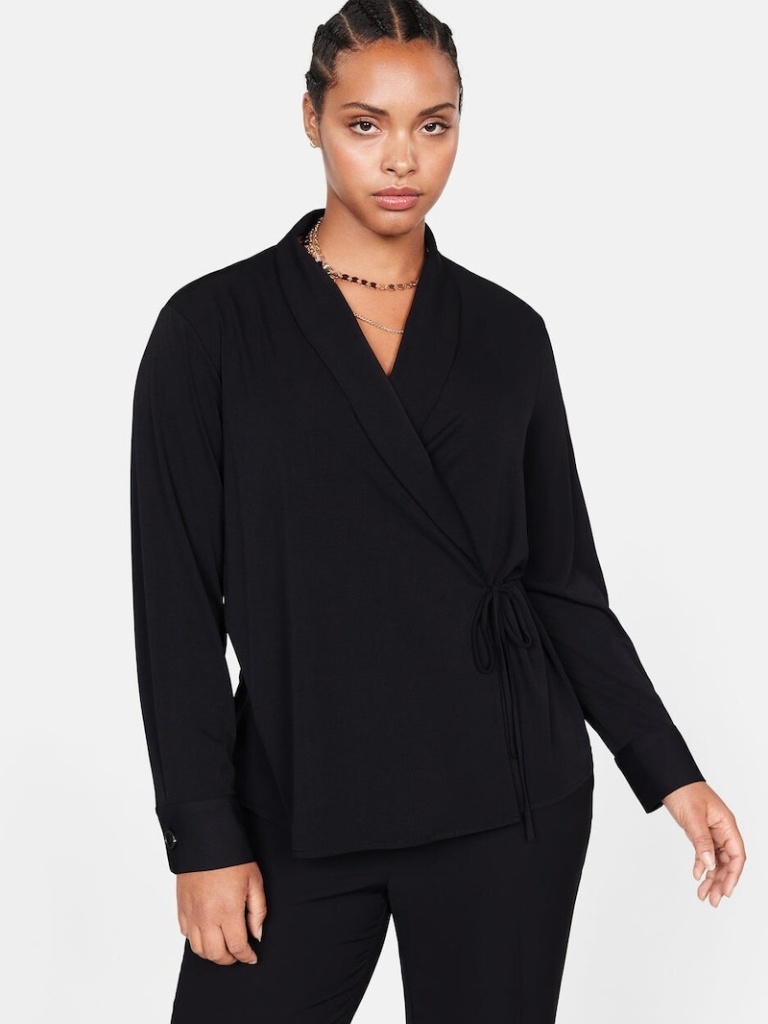
knit relaxed a long-sleeved with the sleeves down hip length Untucked shawl cardigan